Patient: sex M, age 46
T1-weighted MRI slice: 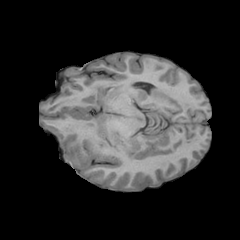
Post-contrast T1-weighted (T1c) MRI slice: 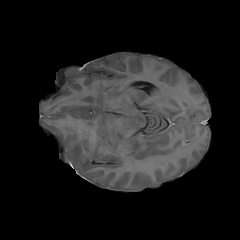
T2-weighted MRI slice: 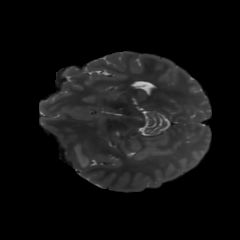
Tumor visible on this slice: yes
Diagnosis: Glioblastoma, IDH-wildtype
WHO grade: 4